Question: JSFiddle: <URL>
HTML:
'''
<button class="facebook">Reopen Task</button>
'''
I would like to replace the white "rectangle" to be replaced with an unlock icon (what font has the unlock icon?). I would preferebly would like an image but didn't know how to add an image there.
I would like the end result to be:

I tried something but didn't quite work: <URL>
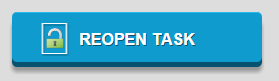
Answer: Here's a <URL> which looks the same on all platforms.
Here's an <URL>.
Anyway, if you want to use an image instead (which would ensure that it always looks the same regardless of the platform and character support), you can use 'background-image:url(image-path-here.svg)'. Then you'll just have to use 'background-position' to position it correctly.